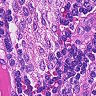
Metastatic tissue present: no